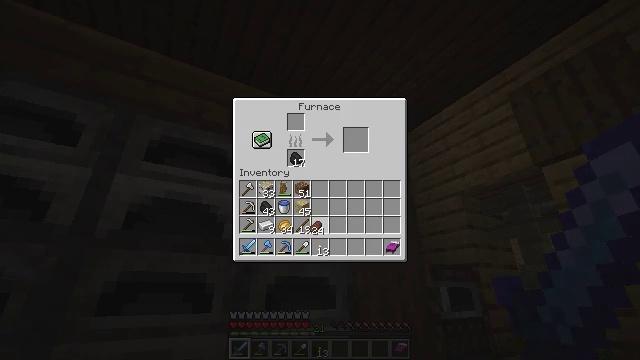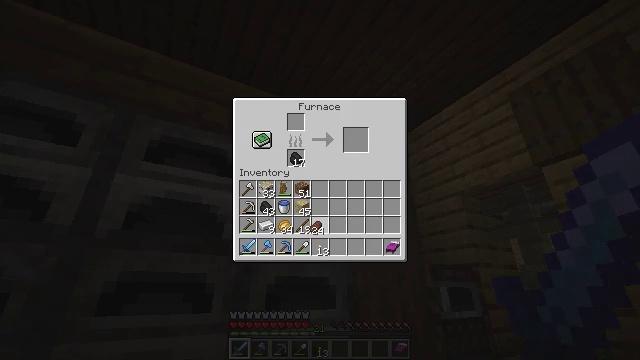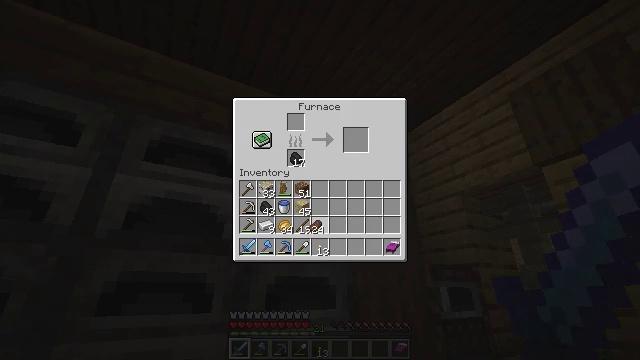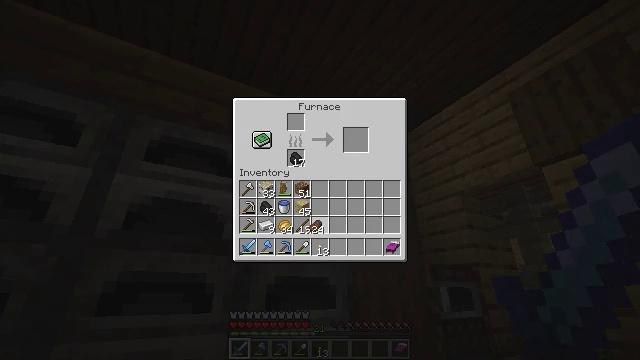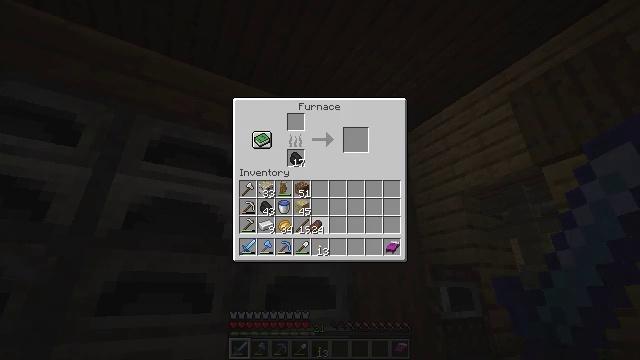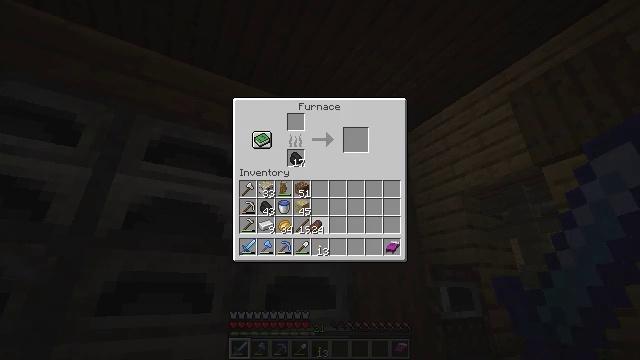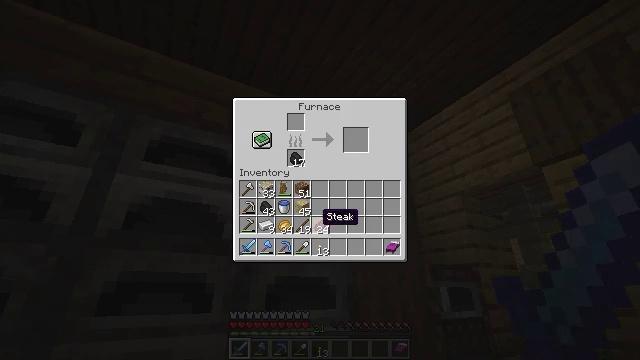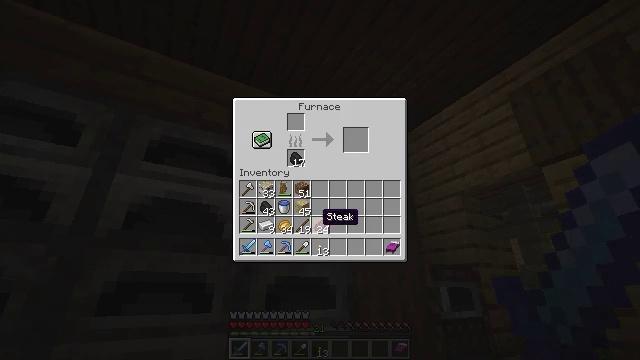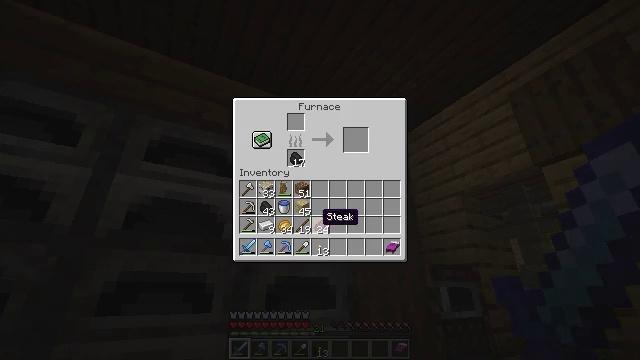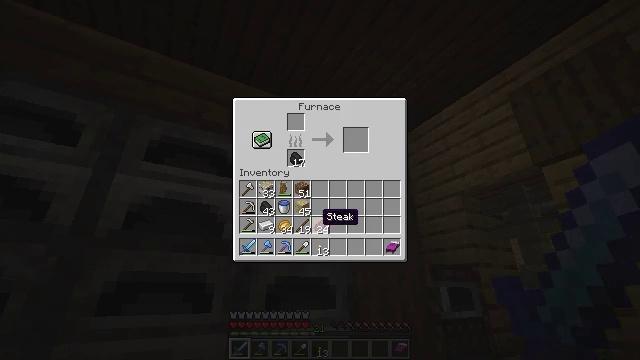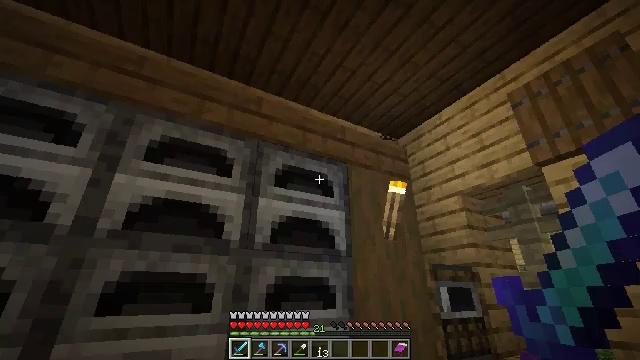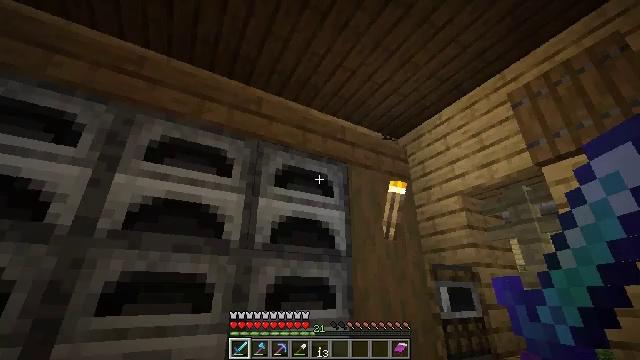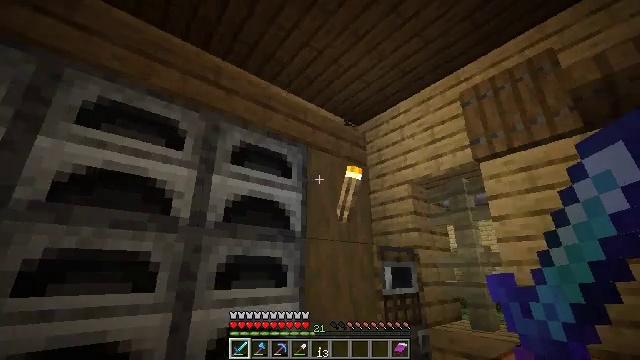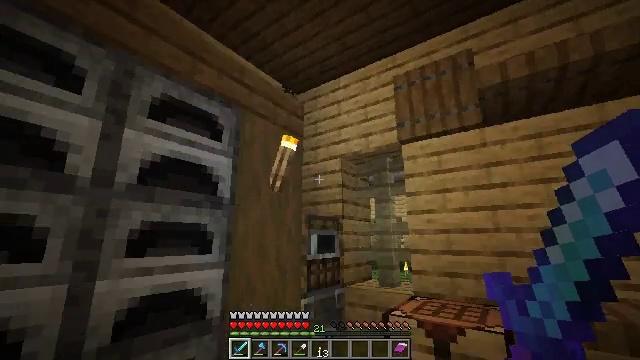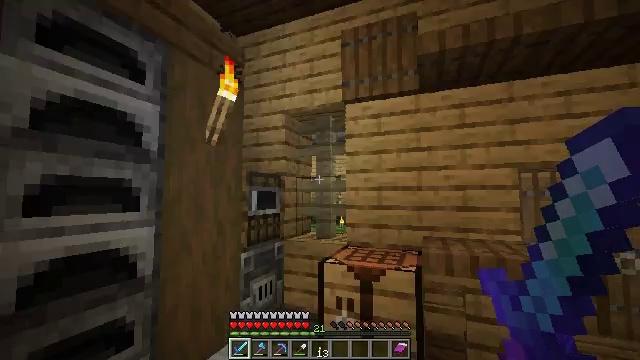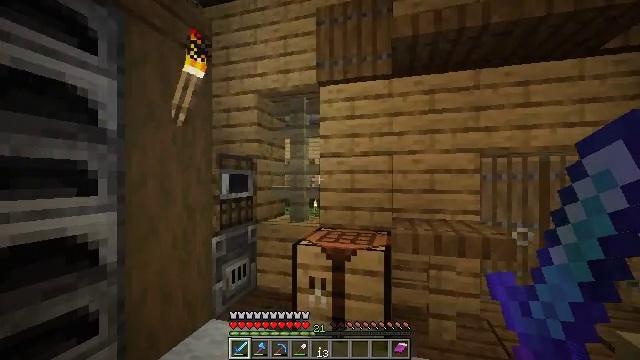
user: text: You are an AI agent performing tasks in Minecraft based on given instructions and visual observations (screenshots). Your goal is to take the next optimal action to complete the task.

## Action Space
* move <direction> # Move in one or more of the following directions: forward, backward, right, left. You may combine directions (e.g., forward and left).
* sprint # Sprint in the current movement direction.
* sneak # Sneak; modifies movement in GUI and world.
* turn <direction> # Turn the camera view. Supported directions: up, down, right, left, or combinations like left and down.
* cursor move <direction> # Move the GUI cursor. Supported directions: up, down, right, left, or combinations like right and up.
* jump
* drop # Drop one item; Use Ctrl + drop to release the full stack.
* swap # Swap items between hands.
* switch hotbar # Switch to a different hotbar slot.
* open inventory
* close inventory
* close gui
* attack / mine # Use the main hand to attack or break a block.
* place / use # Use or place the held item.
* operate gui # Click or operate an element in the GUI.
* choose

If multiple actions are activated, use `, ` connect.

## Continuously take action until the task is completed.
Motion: motion action
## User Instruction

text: Combine string and slimeball to craft a lead.
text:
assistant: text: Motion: no_op
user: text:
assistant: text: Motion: no_op
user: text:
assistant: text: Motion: no_op
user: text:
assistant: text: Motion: operate gui
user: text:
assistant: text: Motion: operate gui
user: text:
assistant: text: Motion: no_op
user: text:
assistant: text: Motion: no_op
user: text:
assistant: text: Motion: no_op
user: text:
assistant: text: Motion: no_op
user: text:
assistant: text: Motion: no_op
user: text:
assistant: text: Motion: close gui
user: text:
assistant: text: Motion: turn right and down, open inventory
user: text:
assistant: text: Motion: turn right and down, open inventory
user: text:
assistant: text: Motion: turn right and down
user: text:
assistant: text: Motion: turn right and down
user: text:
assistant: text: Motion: turn right
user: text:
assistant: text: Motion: turn right and down
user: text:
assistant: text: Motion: move forward, turn right and down
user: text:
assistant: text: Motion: move forward
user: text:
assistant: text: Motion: no_op
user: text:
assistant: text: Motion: move forward, turn right
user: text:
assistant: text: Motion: move forward, turn right
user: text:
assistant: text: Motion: move forward, turn right
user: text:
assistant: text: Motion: move forward, turn right and down
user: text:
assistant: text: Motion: move forward, turn right and down
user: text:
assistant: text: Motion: move forward
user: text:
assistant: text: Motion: move forward and move right
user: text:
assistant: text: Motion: move forward and move right, turn left
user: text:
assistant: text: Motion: move forward and move right, turn left
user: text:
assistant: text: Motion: move forward, turn left